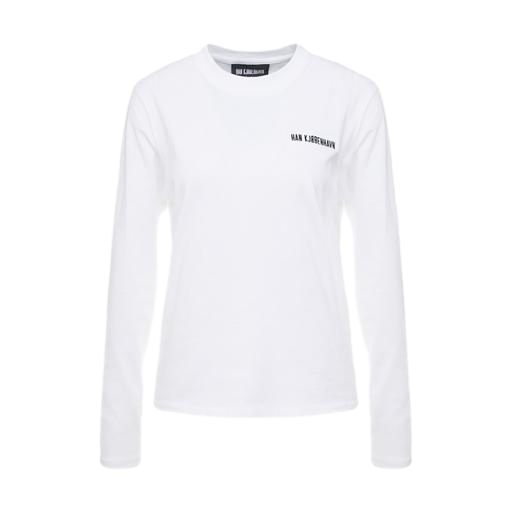
white long sleeve logo t-shirt, white graphic long-sleeve tee, longsleeve t-shirt, white background